The plot shows how the frequency content of a bearing vibration signal evolves over time (STFT spectrogram). Classify the bearing condition as one of: normal, inner_race, outer_race, ball.
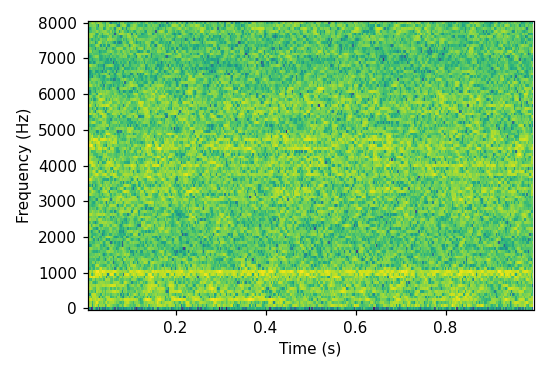
Answer: outer_race